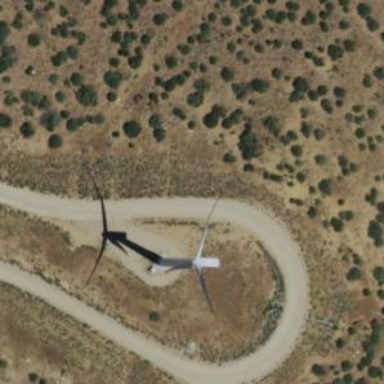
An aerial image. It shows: Wind generator with horizontal axis. The generator is wind turbine.